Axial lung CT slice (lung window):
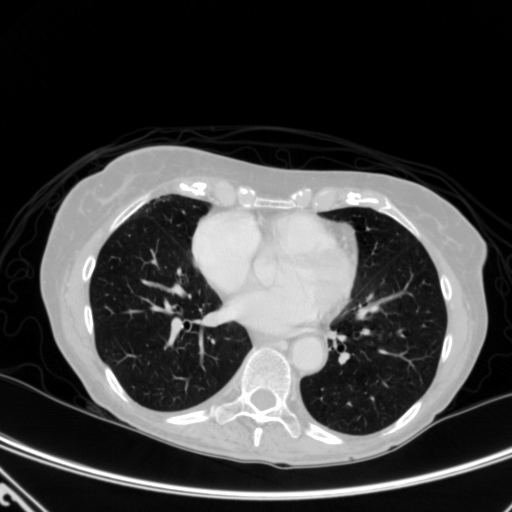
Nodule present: no